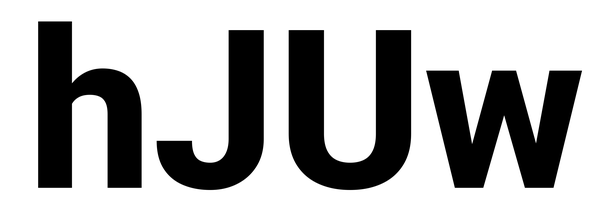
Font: Roboto_ExtraBold